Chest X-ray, PA view. Patient: 65 years old, sex M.
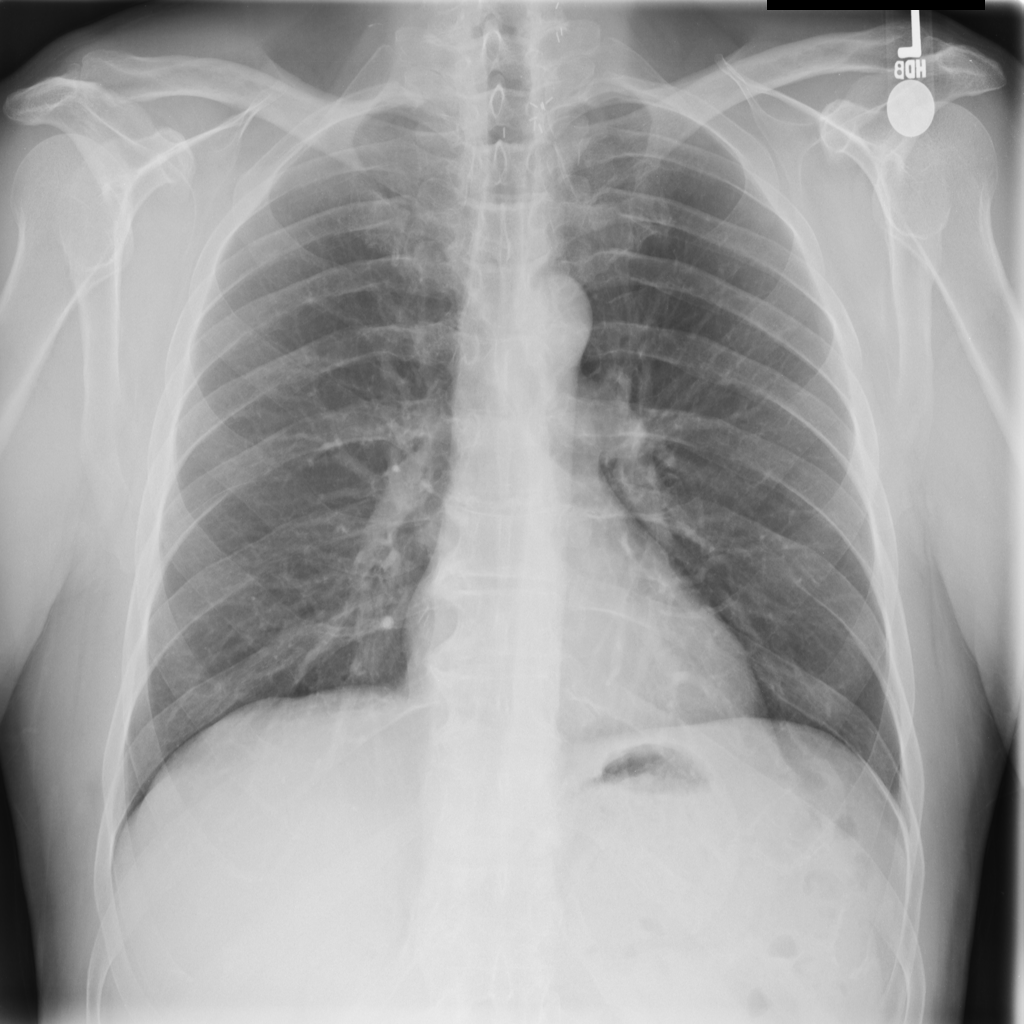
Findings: No Finding